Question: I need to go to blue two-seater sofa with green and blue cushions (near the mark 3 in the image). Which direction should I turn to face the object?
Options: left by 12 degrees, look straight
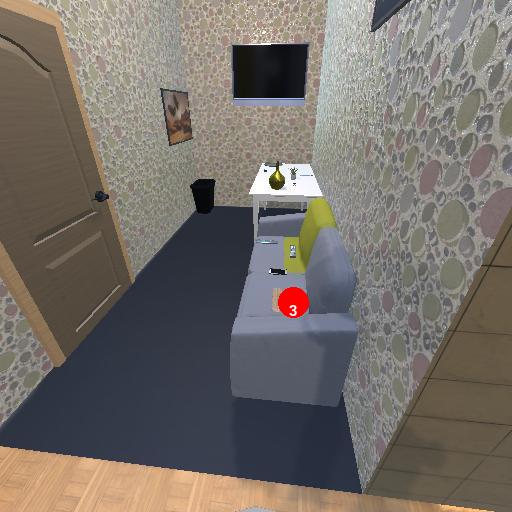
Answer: left by 12 degrees